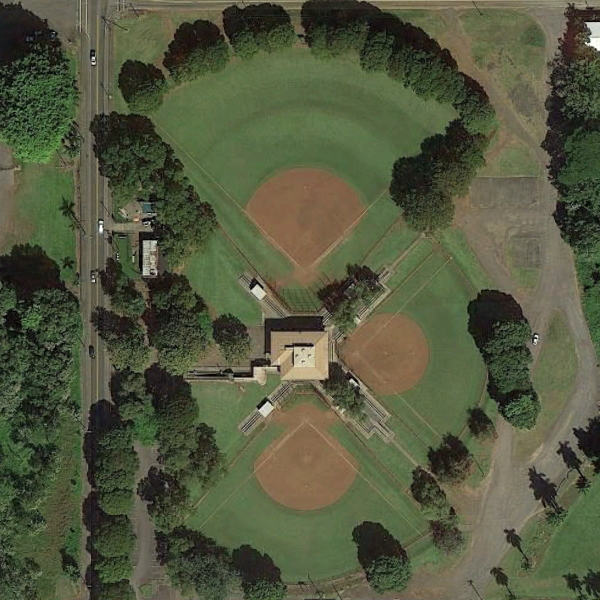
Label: BaseballField